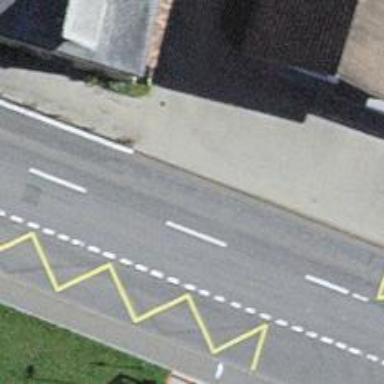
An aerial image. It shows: Bus stop with designated public transport stop position.